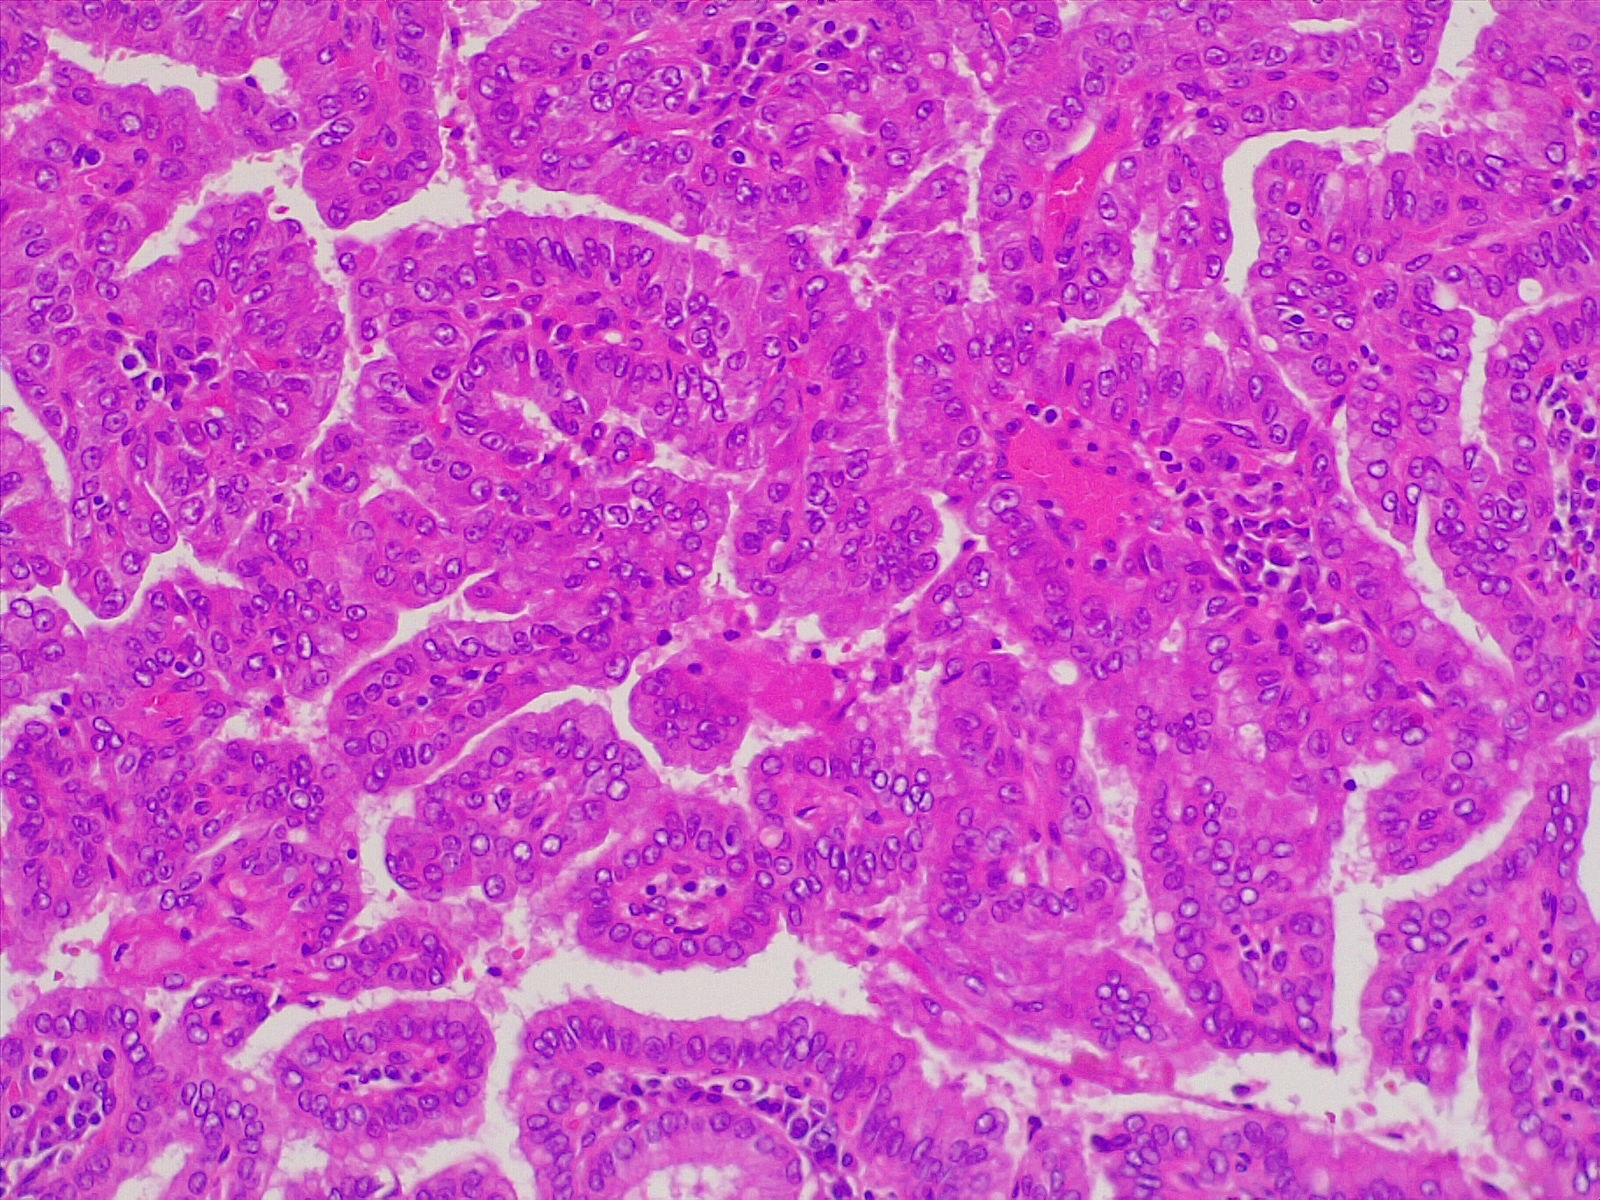
Label: lung adenocarcinoma, well differentiated